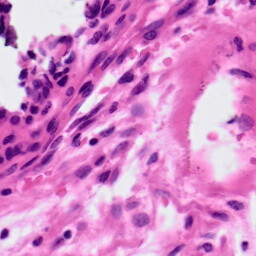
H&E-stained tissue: Ovarian